Field crop: tomato
Growth stage: 2
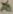
Species: solanum